Question: I use Liferay Portal 6.0 CE and SDK6.0.6 for portlet development.
To create a directory structure, I use the following command:
'''
create.bat <project name> "<portlet title>"
'''
However, the 'src' directory and the 'web.xml' is not created. I see only 'classes' directory.
I know that the directory structure should be as follows:

If I add a class to the 'src' directory, I get the following when building:
'''
build-common-plugin.xml:347 ...
build-common.xml:90 ...
'''
Some Ant task is called from 'build-common-plugin.xml' that references to the 'scr' directory:
'''
<mkdir dir="docroot/WEB-INF/client/src" />
'''
What am I doing wrong?
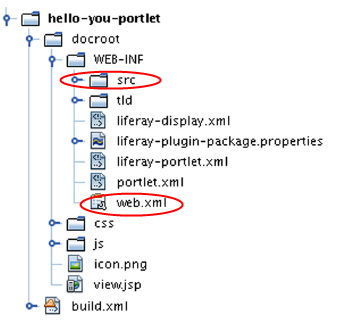
Answer: Please check a folder ' ools\portlet_tmpl' in sdk.. This contains the template to create a new portlet.
You can have your 'src' folder here and all other subsequent portlets will have src folder.